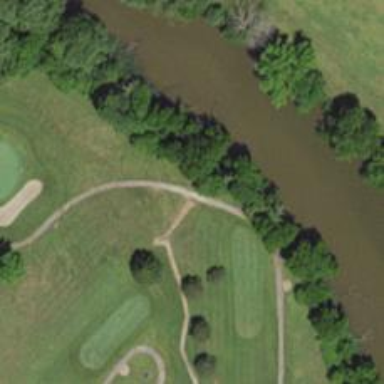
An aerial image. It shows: Path for both road and golf.